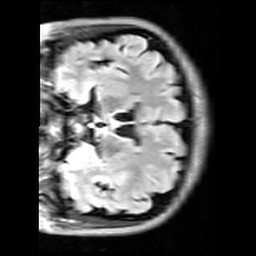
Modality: FLAIR
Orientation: coronal
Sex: female
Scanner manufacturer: siemens
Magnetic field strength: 3 T
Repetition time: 10 s
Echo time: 0.09 s